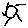
Label: sun